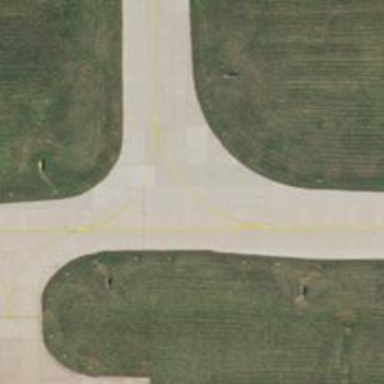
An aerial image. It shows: Image of taxiway at airport.